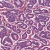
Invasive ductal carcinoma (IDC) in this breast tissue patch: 1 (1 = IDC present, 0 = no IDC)